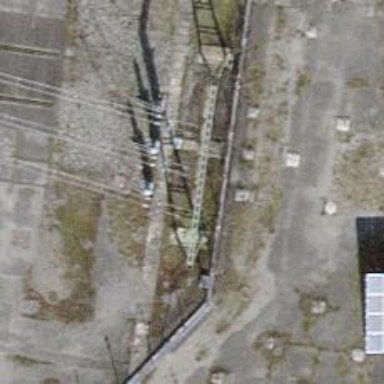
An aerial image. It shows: Insulator used in power systems.